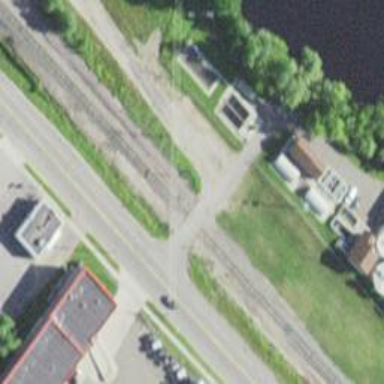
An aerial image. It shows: Railway level crossing.